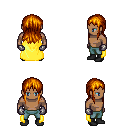
a pixel art fantasy rpg character, male body template, human, dark skin, yellow cape, teal pants, dark blonde unkempt hairstyle, metal gloves, black shoes, four views (front, back, left, right), 2x2 character sprite sheet, small pixel art, hard edges, no anti-aliasing